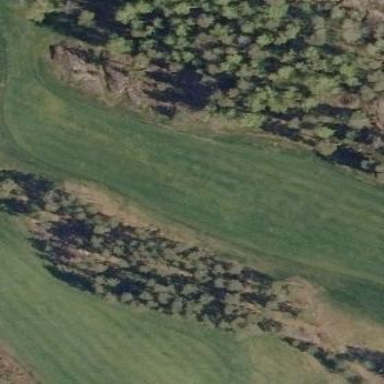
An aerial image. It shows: Semi-evergreen woodland with mixed leaf types.